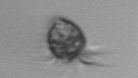
Label: Ciliophora